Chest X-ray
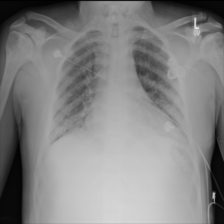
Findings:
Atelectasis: negative
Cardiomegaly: negative
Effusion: negative
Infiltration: negative
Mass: negative
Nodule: negative
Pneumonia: negative
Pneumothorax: negative
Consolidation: negative
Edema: negative
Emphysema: negative
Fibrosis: negative
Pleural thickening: negative
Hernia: negative